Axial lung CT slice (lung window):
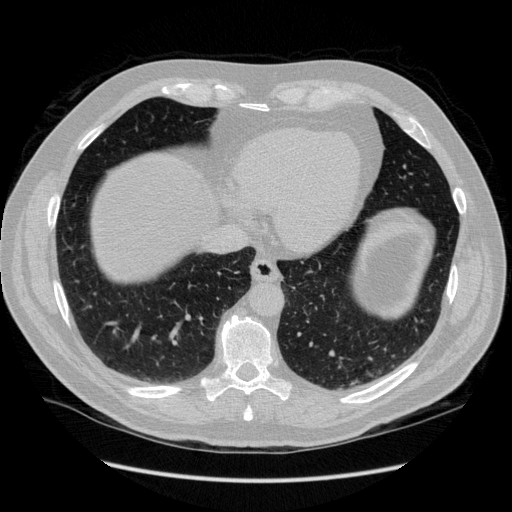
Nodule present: no